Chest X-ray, AP view. Patient: 50 years old, sex M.
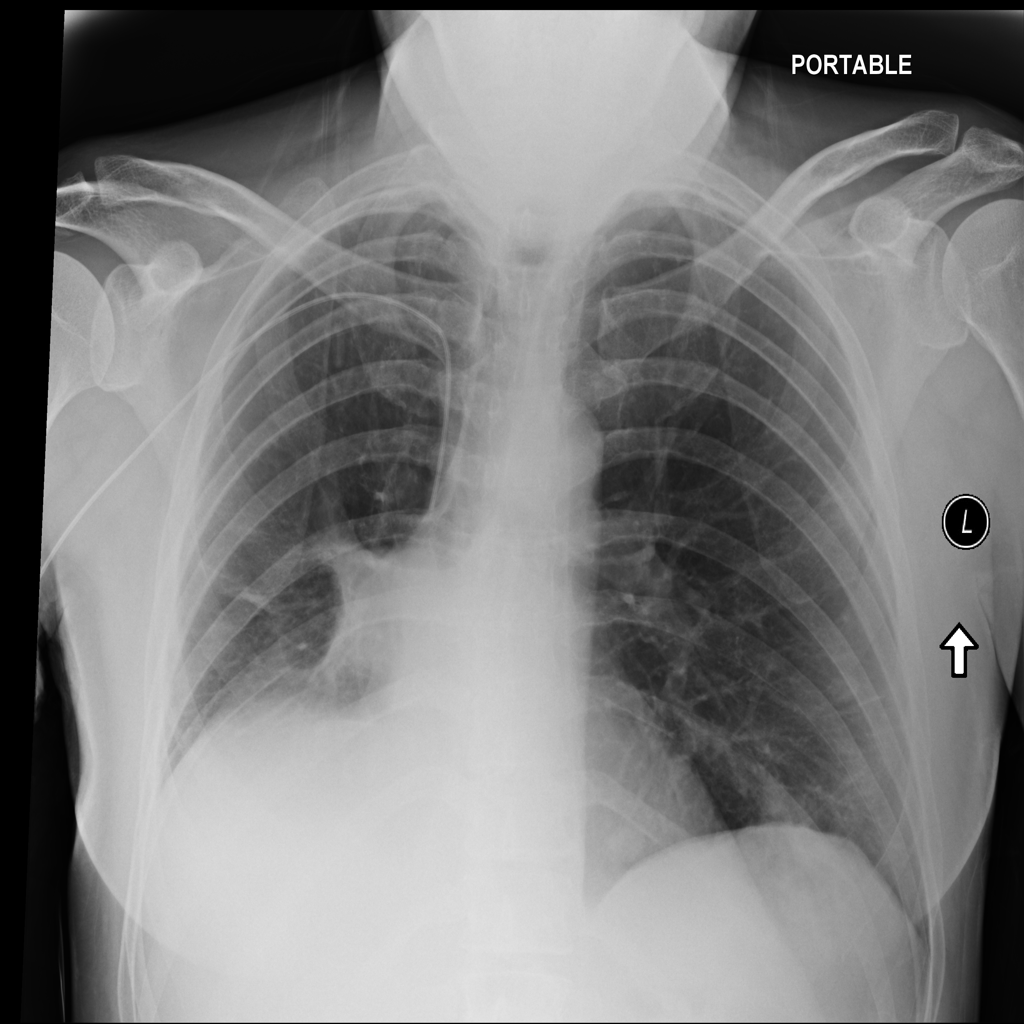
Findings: Mass, Nodule